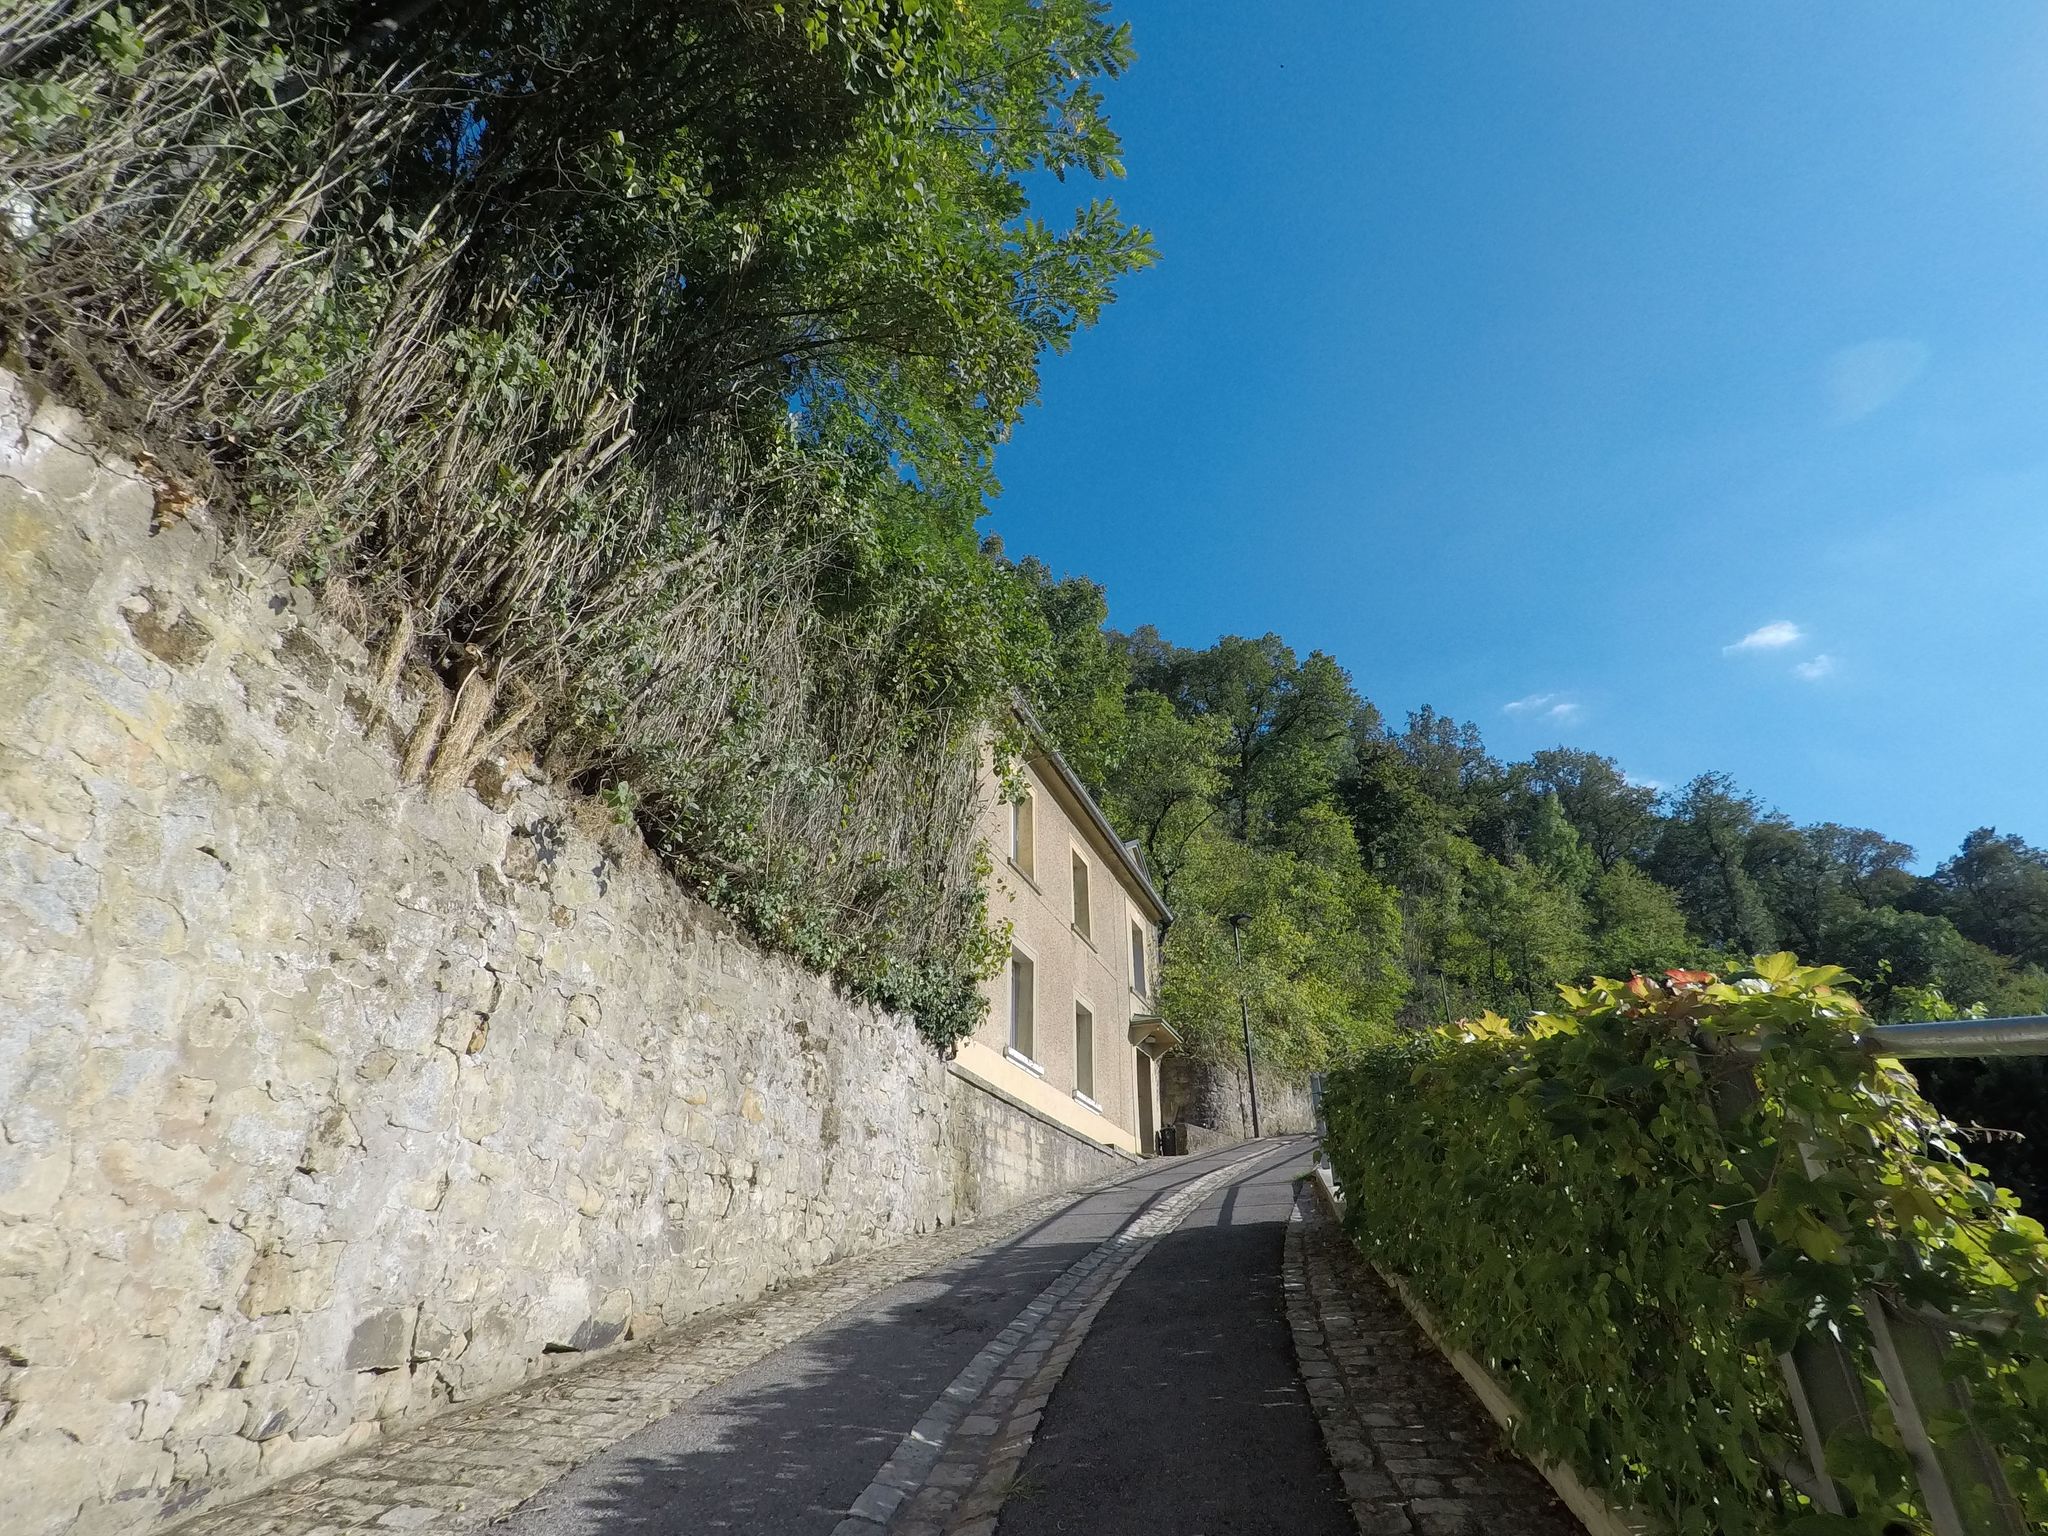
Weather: clear
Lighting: day
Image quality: good
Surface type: walking surface
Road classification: unclassified, footway
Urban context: urban centre
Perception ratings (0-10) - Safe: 0.84, Lively: 2.8, Beautiful: 9.11, Boring: 6.69, Depressing: 5.33, Wealthy: 3.15